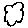
Label: cloud